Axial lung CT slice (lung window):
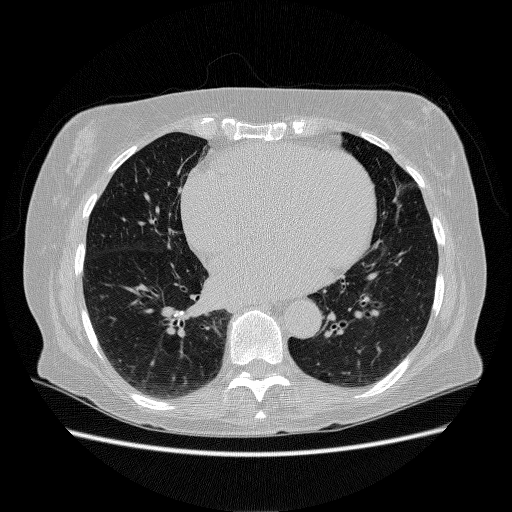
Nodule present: no